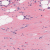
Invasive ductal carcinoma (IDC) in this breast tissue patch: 1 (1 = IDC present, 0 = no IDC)